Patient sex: M
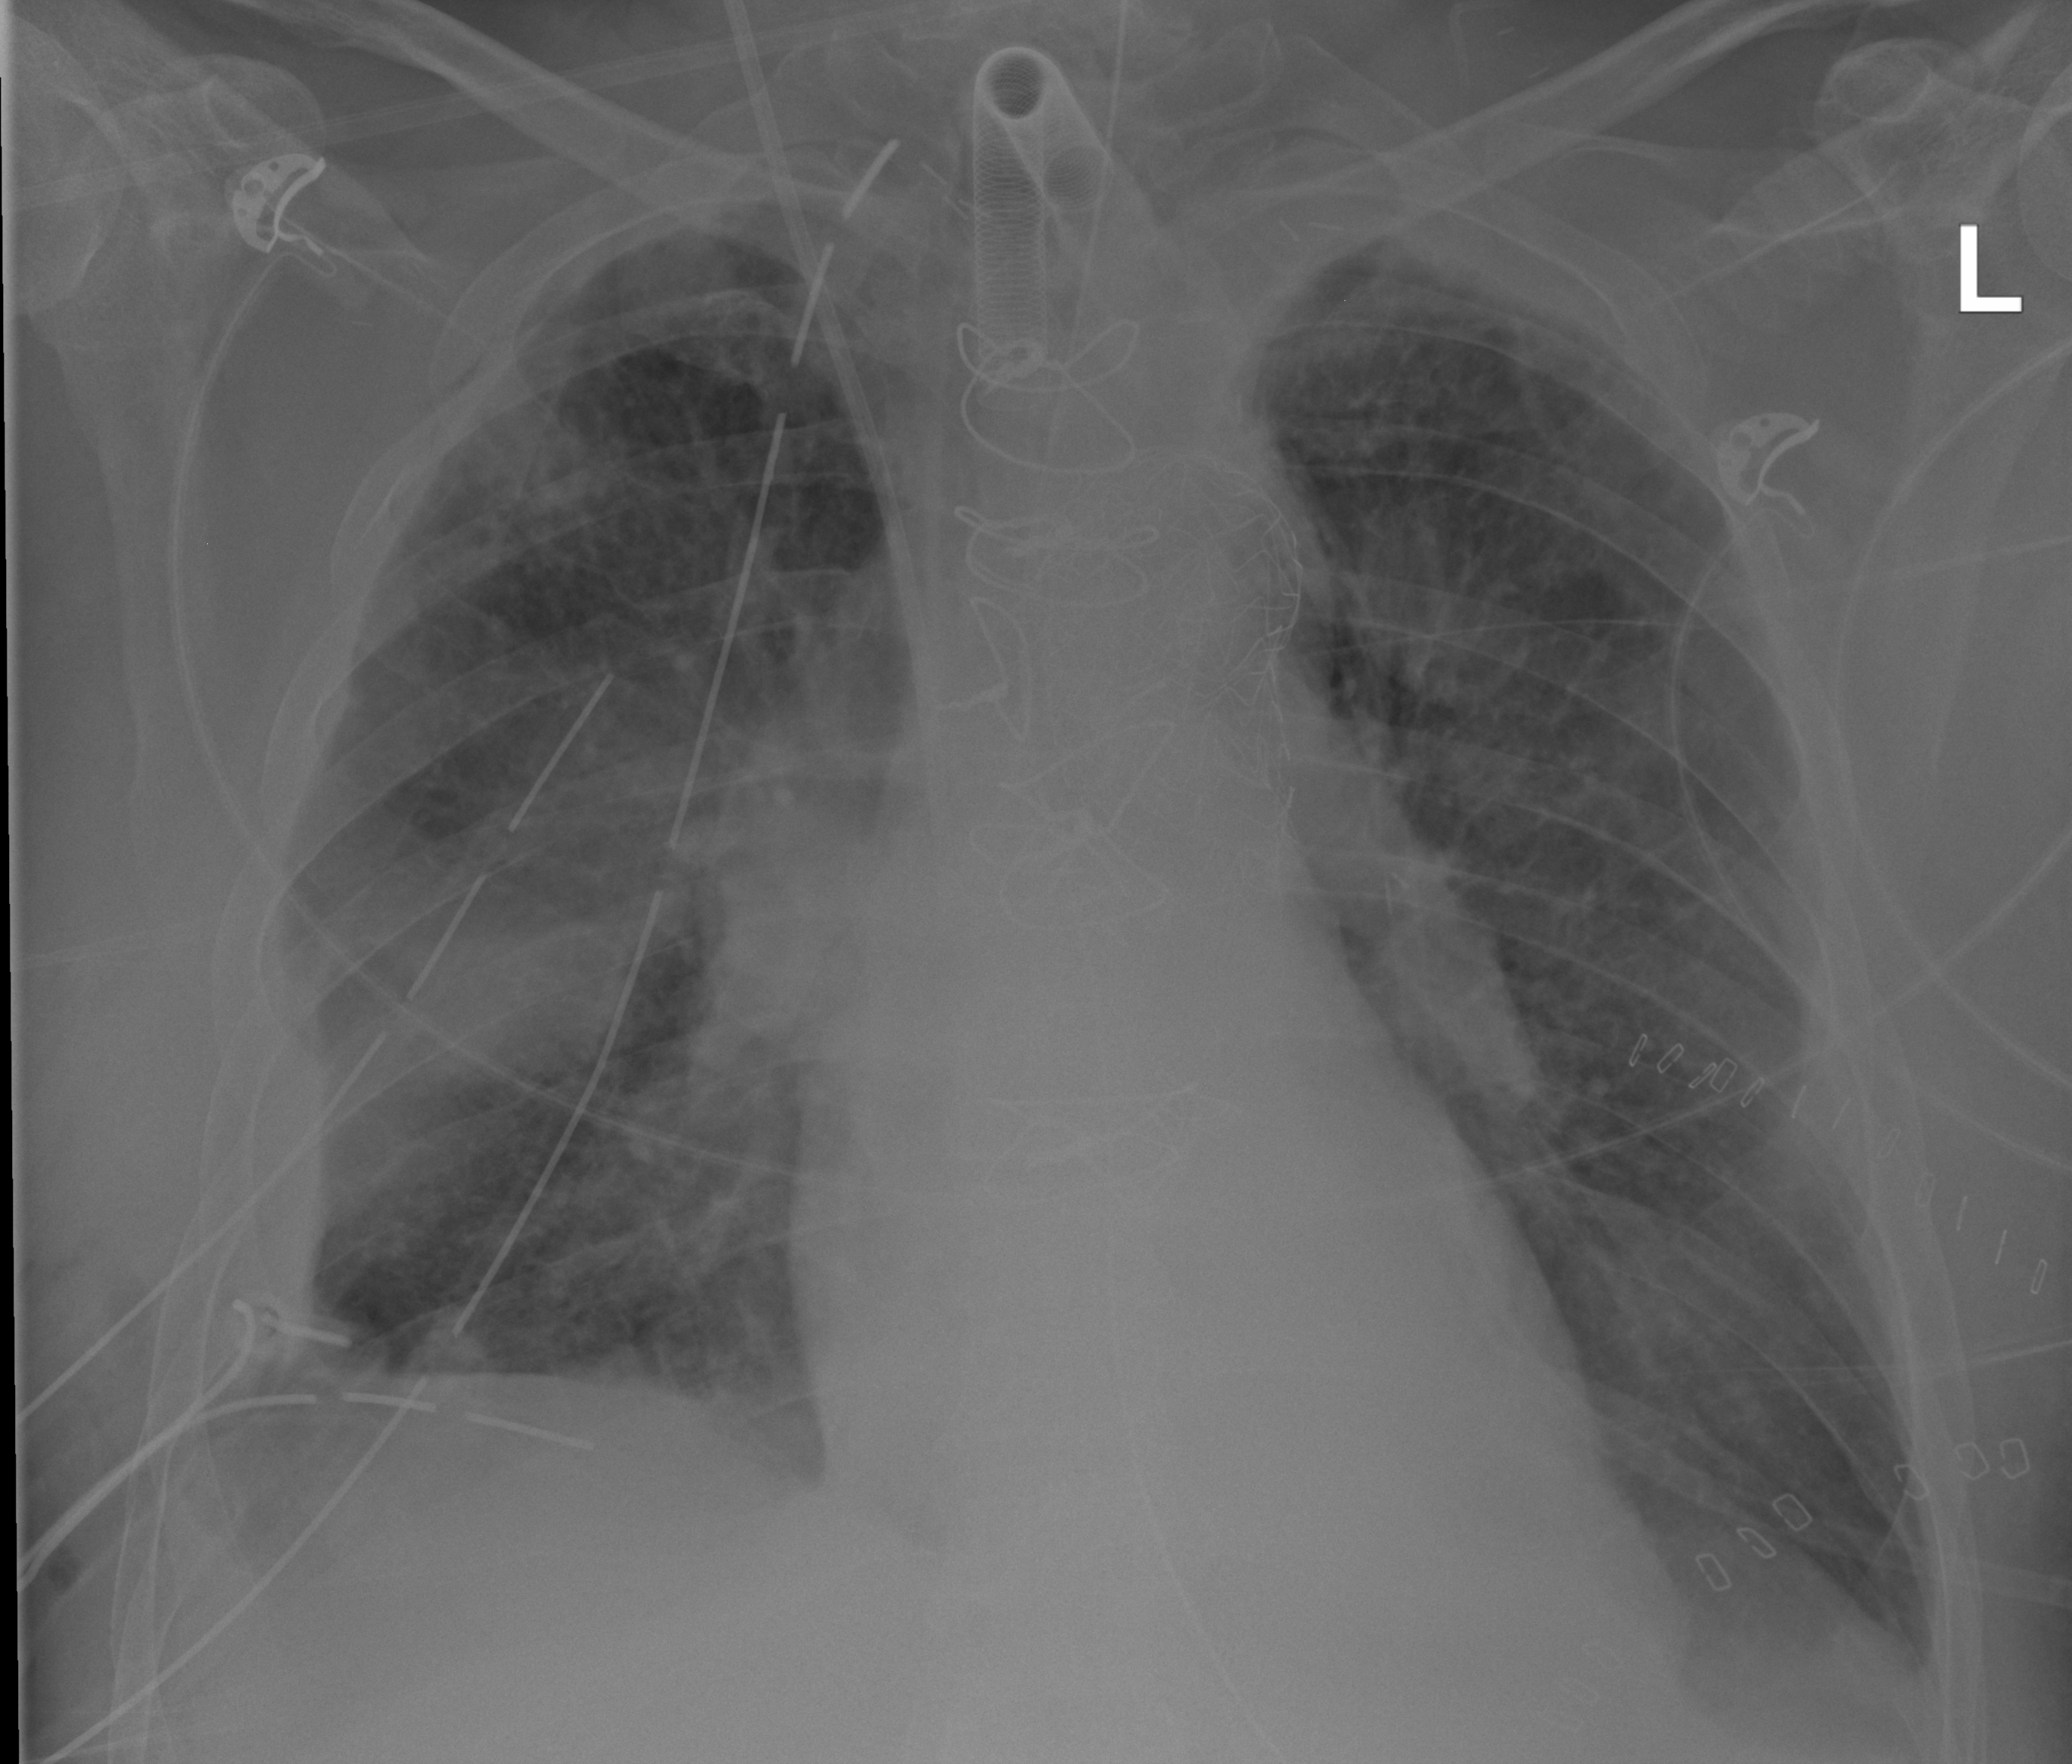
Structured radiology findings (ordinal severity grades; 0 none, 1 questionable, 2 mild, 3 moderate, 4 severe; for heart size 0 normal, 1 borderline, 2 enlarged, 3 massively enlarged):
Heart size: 0
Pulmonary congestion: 2
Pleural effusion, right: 2
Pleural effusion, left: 2
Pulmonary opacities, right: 0
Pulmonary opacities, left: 0
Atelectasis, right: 2
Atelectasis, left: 0